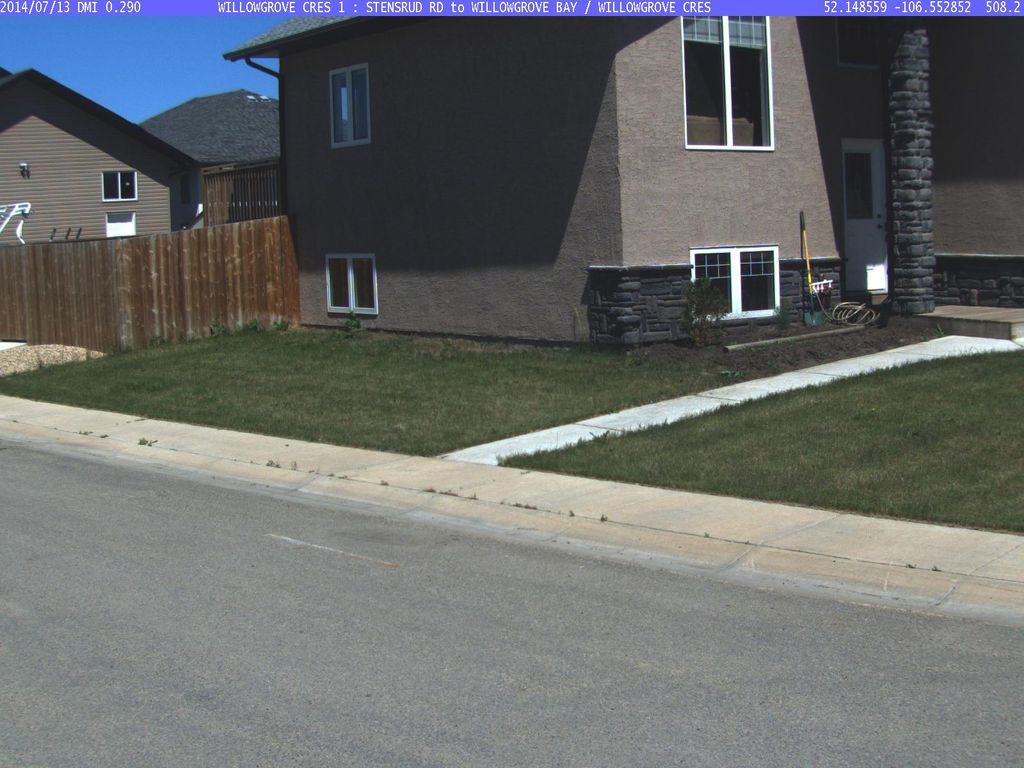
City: saskatoon